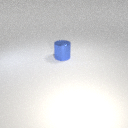
large blue metal cylinder